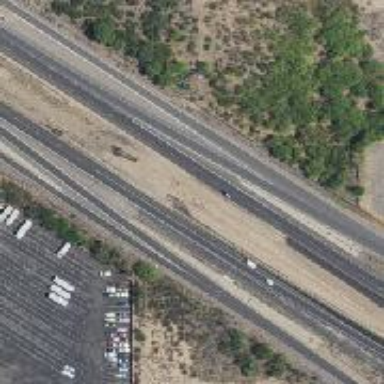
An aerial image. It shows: Motorway link.